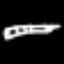
Label: pencil